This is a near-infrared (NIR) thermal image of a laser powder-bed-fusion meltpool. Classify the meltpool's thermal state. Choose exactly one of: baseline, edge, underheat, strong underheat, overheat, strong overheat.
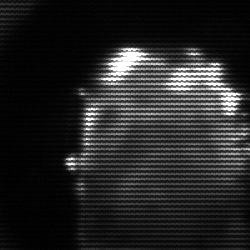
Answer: baseline